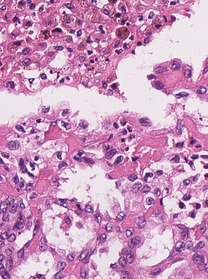
Tumor epithelial tissue: yes
Tumor-associated stroma tissue: yes
Normal tissue: no